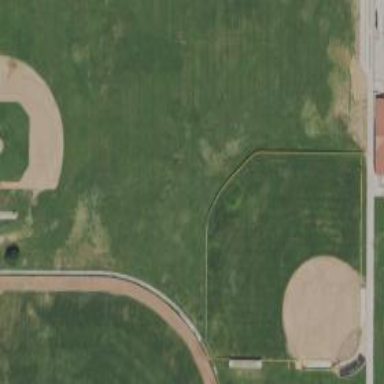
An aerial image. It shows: Softball pitch for leisure and sport activities.